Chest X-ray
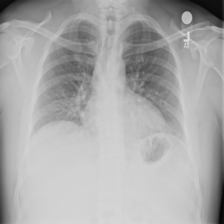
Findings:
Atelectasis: negative
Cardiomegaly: negative
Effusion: negative
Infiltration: negative
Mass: negative
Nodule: negative
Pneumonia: negative
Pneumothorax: negative
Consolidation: negative
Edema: negative
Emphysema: negative
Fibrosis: negative
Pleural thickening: negative
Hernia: negative